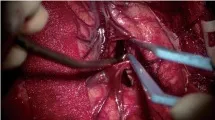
The surgical images show a blood clot and a distorted vascular mass in the insular cortex (E, F).
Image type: medical_photograph (other_medical_photograph)